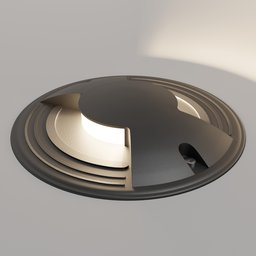
Label: lighting